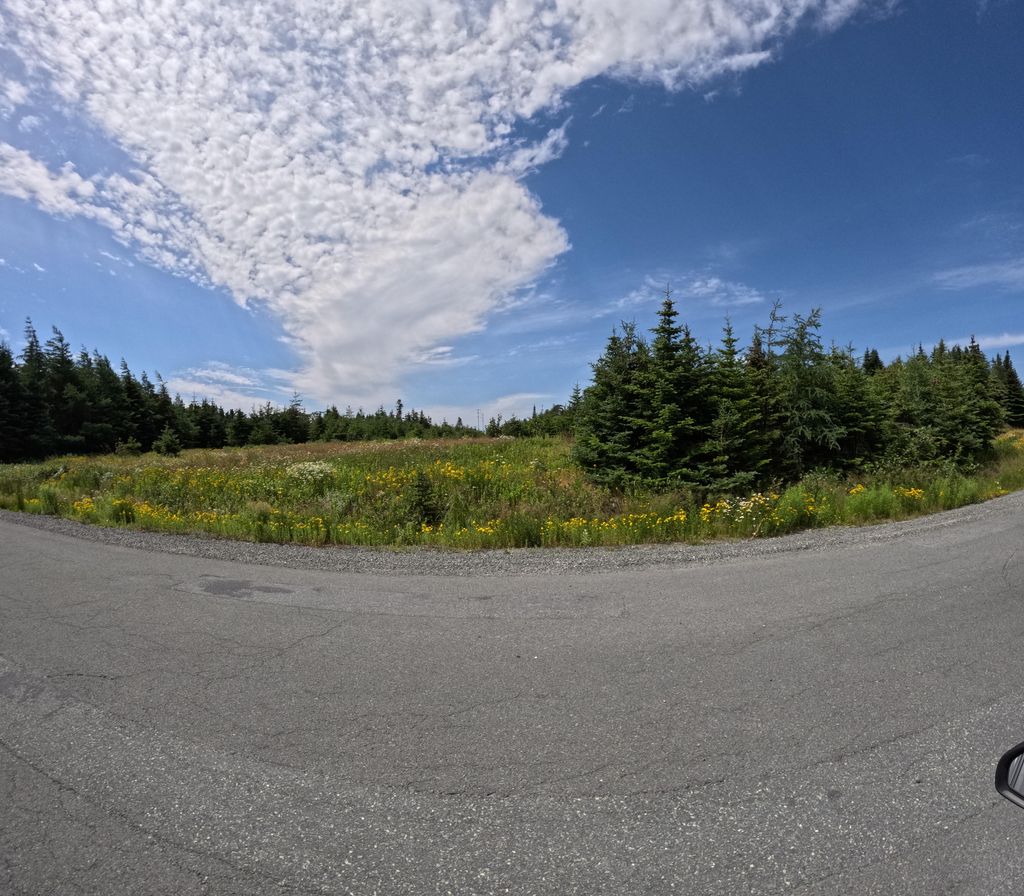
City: st_johns